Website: macys
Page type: customer-info-address
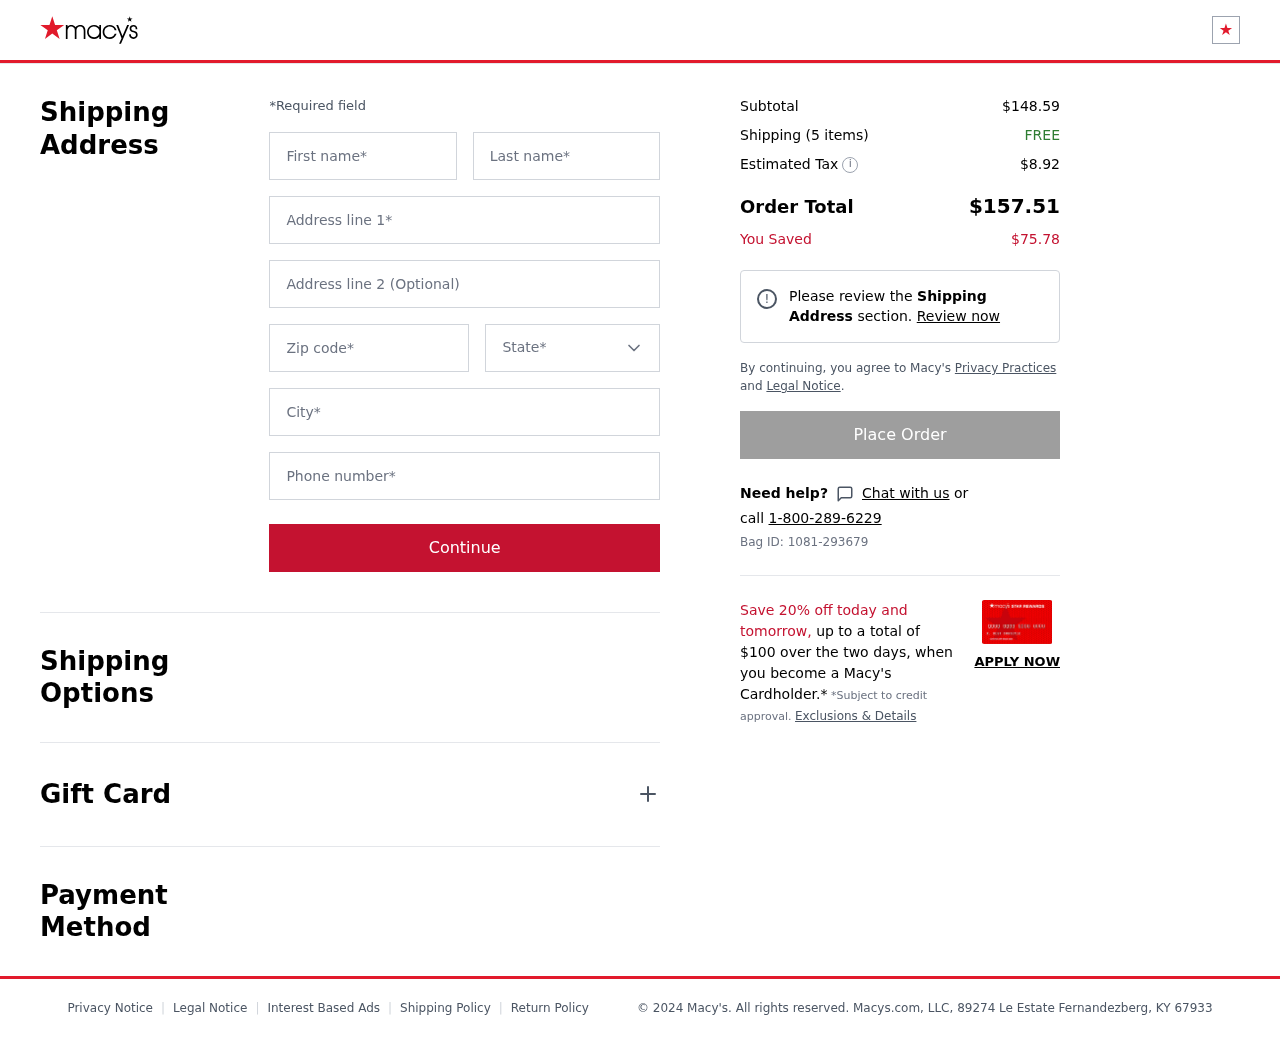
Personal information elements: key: PII_CITY
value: Fernandezberg
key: PII_FIRSTNAME
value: Lori
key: PII_LASTNAME
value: Lewis
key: PII_PHONE
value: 6286499133
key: PII_POSTCODE
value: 67933
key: PII_STATE
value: Kentucky
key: PII_STREET
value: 89274 Le Estate
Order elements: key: ORDER_SUBTOTAL
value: $148.59
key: ORDER_NUM_ITEMS
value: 5
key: ORDER_SHIPPING_COST
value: FREE
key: ORDER_TAX
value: $8.92
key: ORDER_TOTAL
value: $157.51
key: ORDER_SAVINGS
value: $75.78
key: ORDER_BAG_ID
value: Bag ID: 1081-293679